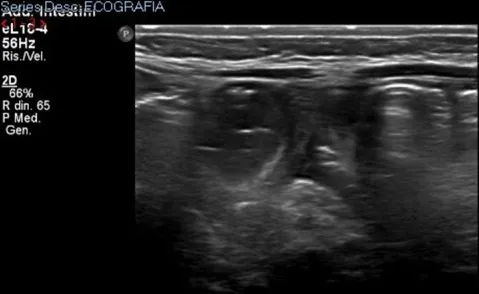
Abdominal US demonstrated a large sub hepatic fluid collection.
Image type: radiology (ultrasound)